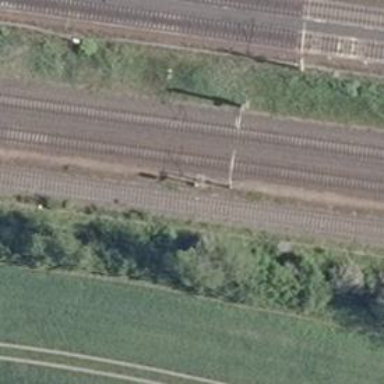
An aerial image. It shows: Milestone along the railway with catenary mast.